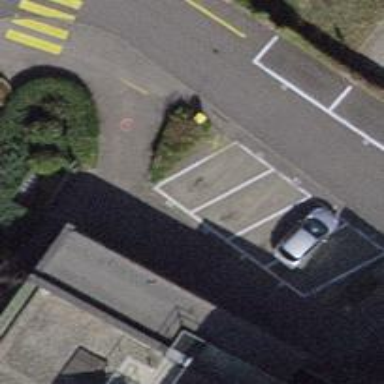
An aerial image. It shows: Post box.